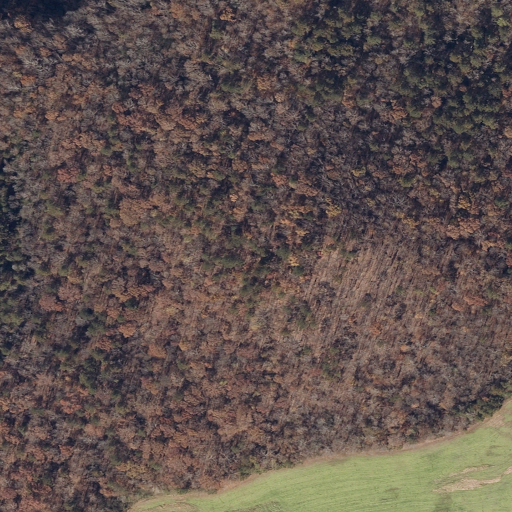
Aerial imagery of mountain in Alabama named Persimmon Knob containing deciduous forest, pasture, and mixed forest